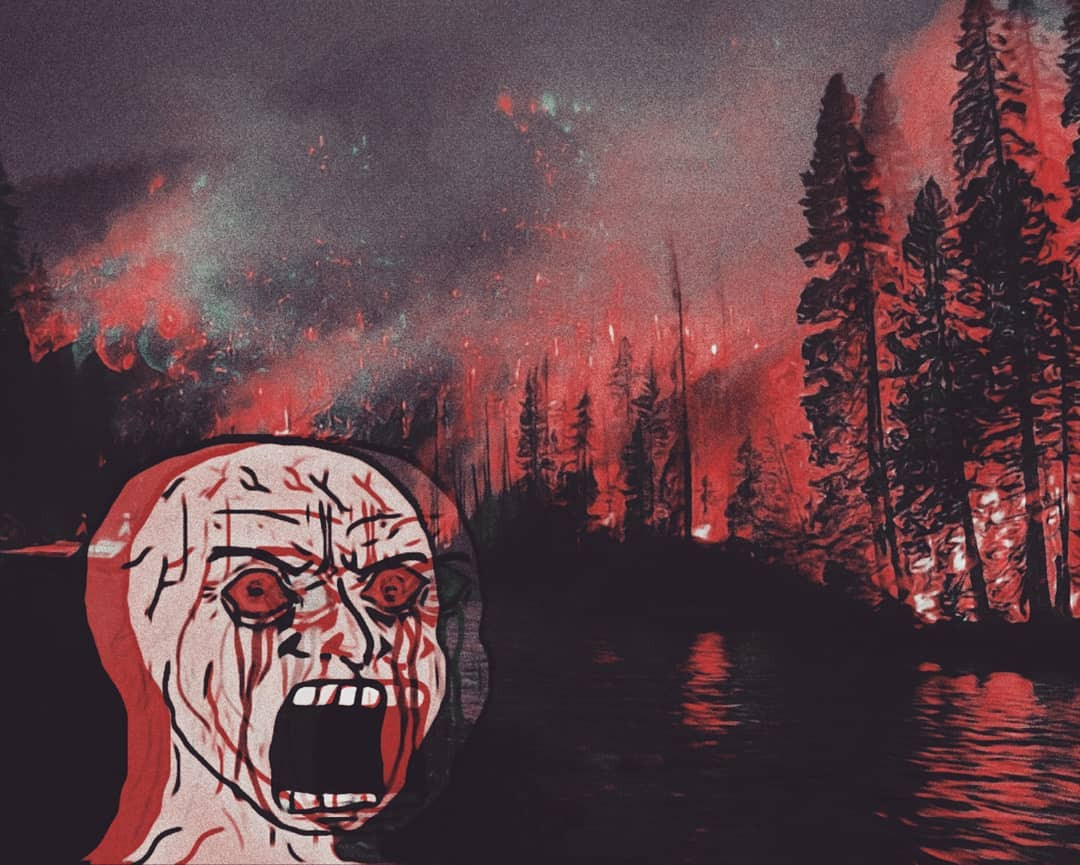
Label: 5_Wojak_with_Background